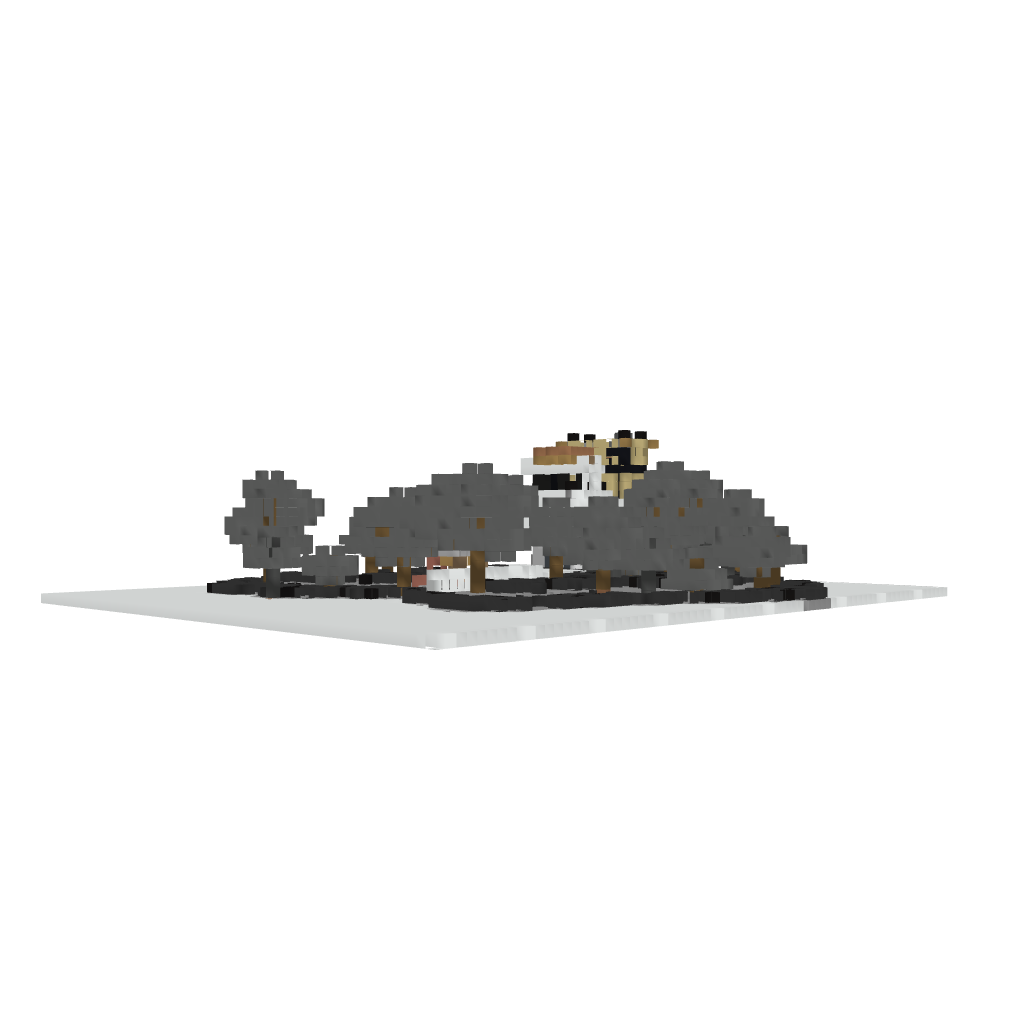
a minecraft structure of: Luxury House #2